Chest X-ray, PA view. Patient: 34 years old, sex F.
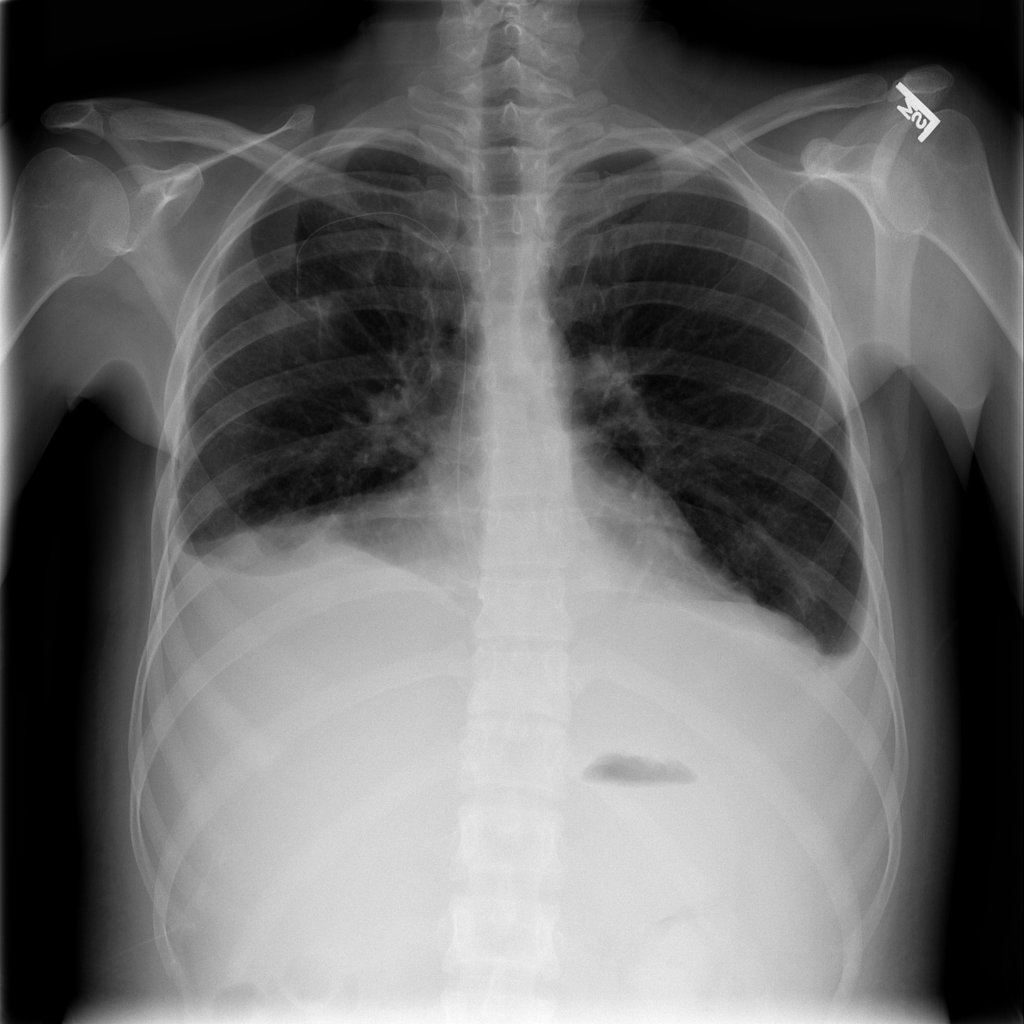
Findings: Effusion